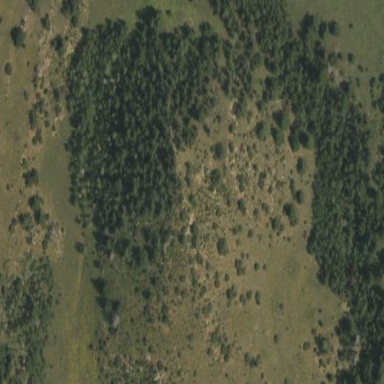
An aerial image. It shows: Woodland area filled with evergreen needle-leaved trees.